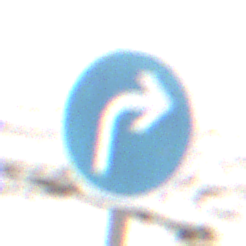
Verkehrszeichen: VorgeschriebeneFahrtrichtungRechts
Umgebung: Outdoor, Nature
Tageszeit: MorningAfternoon
Wetter: Overcast
Licht: Natural
Jahreszeit: Winter
Kontrast: LowContrast